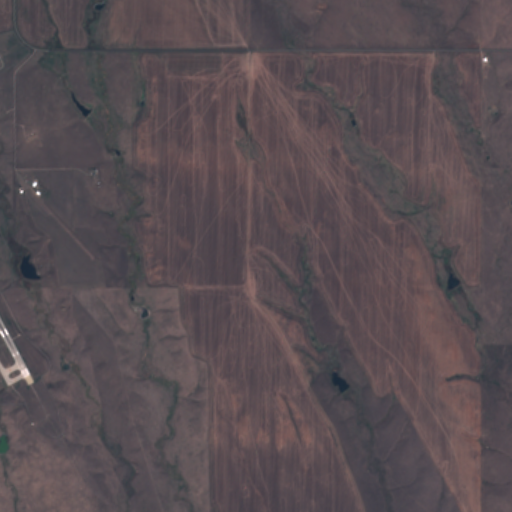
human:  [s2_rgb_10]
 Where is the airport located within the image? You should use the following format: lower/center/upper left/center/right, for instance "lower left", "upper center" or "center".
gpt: The airport is located in the left of the image.
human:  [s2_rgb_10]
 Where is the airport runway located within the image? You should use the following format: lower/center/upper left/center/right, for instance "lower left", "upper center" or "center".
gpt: The airport runway is located in the left of the image.
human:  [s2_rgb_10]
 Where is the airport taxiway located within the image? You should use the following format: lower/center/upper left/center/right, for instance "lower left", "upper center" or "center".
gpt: The airport taxiway is located in the left of the image.
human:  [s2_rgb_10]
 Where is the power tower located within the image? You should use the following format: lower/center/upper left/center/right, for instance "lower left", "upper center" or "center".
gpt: The power tower is located in the lower right of the image.
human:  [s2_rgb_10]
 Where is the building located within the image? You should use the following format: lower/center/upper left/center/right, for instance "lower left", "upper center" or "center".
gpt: The building is located in the center left of the image.
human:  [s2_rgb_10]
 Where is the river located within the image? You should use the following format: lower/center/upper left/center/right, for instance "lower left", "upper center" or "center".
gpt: The river is located in the lower left of the image.
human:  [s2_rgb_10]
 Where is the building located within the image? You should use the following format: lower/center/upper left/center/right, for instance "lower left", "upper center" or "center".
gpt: The building is located in the upper left of the image.
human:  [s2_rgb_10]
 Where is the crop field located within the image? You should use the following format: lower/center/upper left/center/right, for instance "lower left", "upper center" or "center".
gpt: There is no crop field in the image.